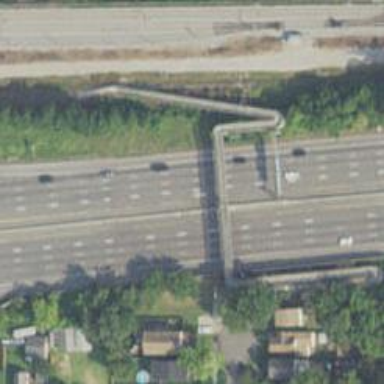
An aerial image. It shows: View of motorway.